Interaction volume radius: 10 \u00c5
Interaction volume height: 20 \u00c5
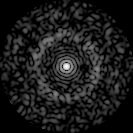
Disorder parameter: 0.8329